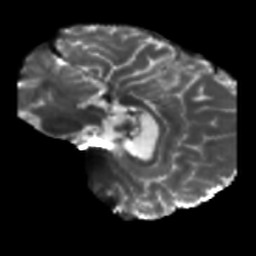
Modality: T2w
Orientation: sagittal
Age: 46
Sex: male
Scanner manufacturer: siemens
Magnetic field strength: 3 T
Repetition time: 5.47 s
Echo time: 0.0854 s